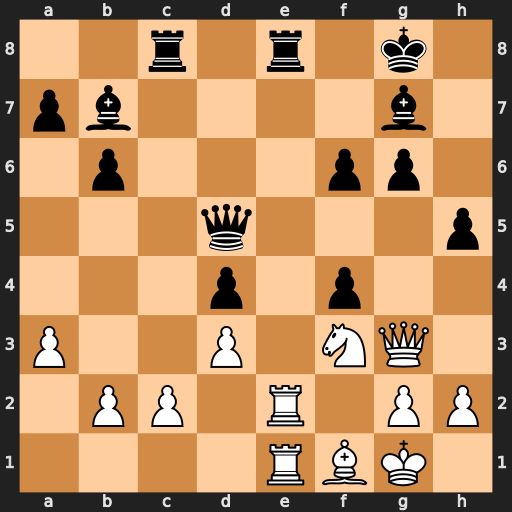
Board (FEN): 2r1r1k1/pb4b1/1p3pp1/3q3p/3p1p2/P2P1NQ1/1PP1R1PP/4RBK1
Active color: w
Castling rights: -
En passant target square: -
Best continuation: Rxe8+ Rxe8 Rxe8+ Kf7 Qe1